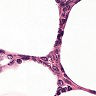
Metastatic tissue present: no